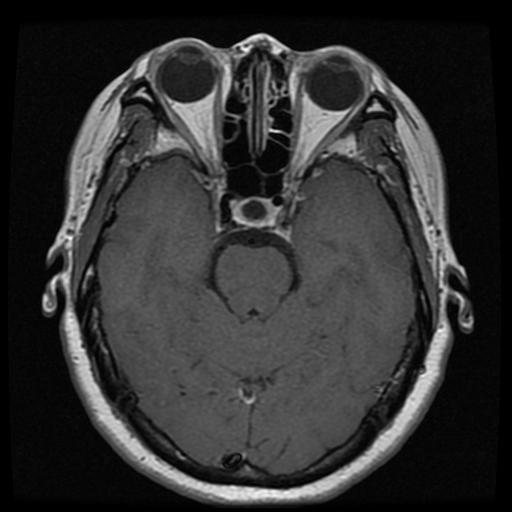
Label: pituitary